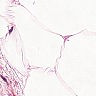
Metastatic tissue present: no